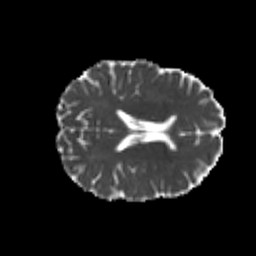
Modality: MD
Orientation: axial
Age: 22
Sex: female
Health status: healthy
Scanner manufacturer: philips
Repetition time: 7.391 s
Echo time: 0.08599 s